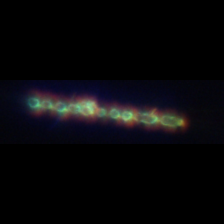
Taxon: Chaetoceros
Group: Diatoms